Question: I have got sql table which has 2 columns userid and products, userid is unique while products will have 3 values[0,1,-1] -1 represents no products bought, 1 represents product currently
being used, while 0 represents product has been used.
What i want is a percentage query for total users in the table
product used (%): ?
products currently in use (%): ?
product not sold(%): ?
Any suggestion or assistance will be highly appreciated
Thanks

What I have tried so far?
'''
Select count(userId) * 100 / (select count(products) Where products = 1) AS perc
from product group by userid
'''
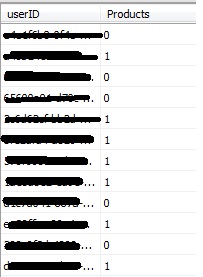
Answer: Try this:
'''
SELECT SUM(CASE WHEN products = 1 THEN 1 ELSE 0 END) * 100 /
Count(DISTINCT Products.UserID) AS 'Currently used products%',
SUM(CASE WHEN products = 0 THEN 1 ELSE 0 END) * 100 /
Count(DISTINCT Products.UserID) As 'Used products%',
SUM(CASE WHEN products = -1 THEN 1 ELSE 0 END) * 100 /
Count(DISTINCT Products.UserID) AS 'Not sold products%'
FROM Products
'''